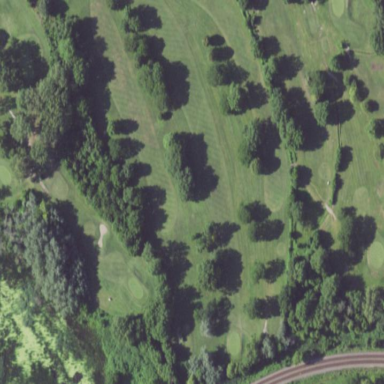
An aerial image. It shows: Well-maintained golf fairway within grassy area designated for the sport of golf.